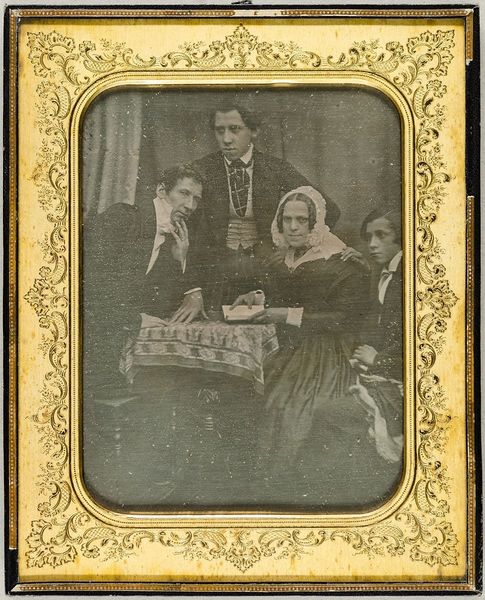
Titel: Der Optiker Andres Krüß, seine Frau Mary Ann und die Söhne Edmund Johann und William Andres
Künstler: Hermann Biow
Standort: Hamburg
Institution: Museum für Kunst und Gewerbe Hamburg
Schlagwörter: mann, frau, tisch, haube, gruppenportrait, figur, mutter, vater, kopfbedeckung, junge, foto, fotografie, photographie, photo, sohn, lichtbild, jugendlicher, daguerreotypie, bildwerke, angewandte und bildende kunst, hessische systematik, künstler, porträtfotografie, porträtphotographie, gruppenporträt, familienporträt, daguerreotypist